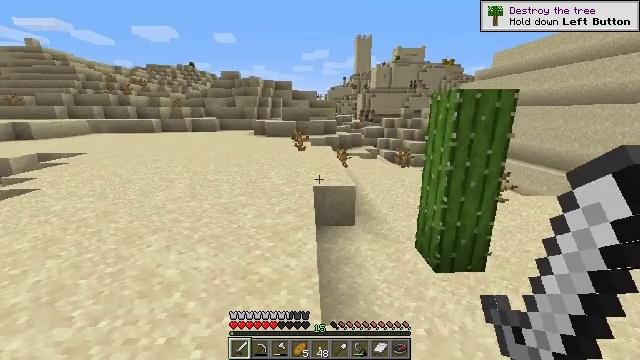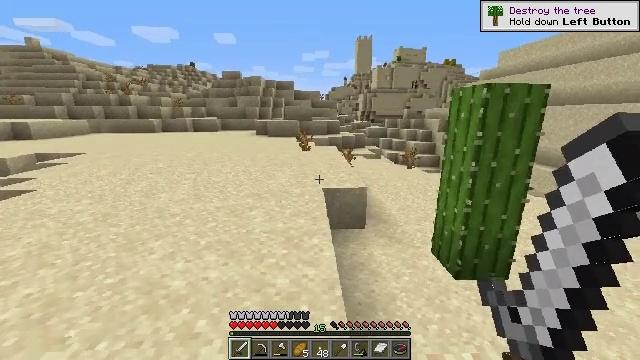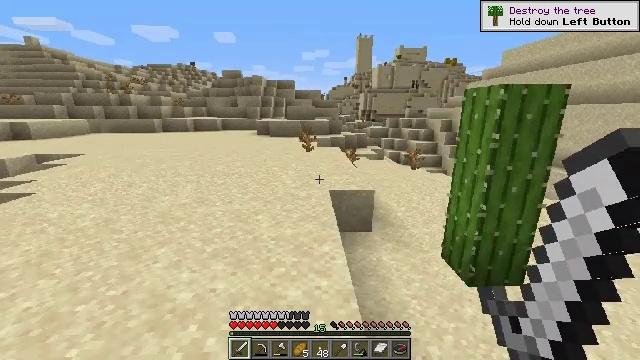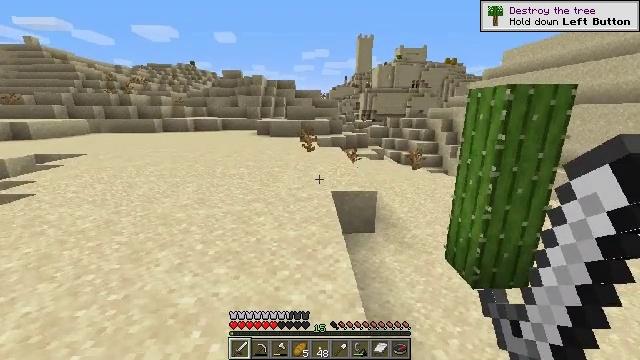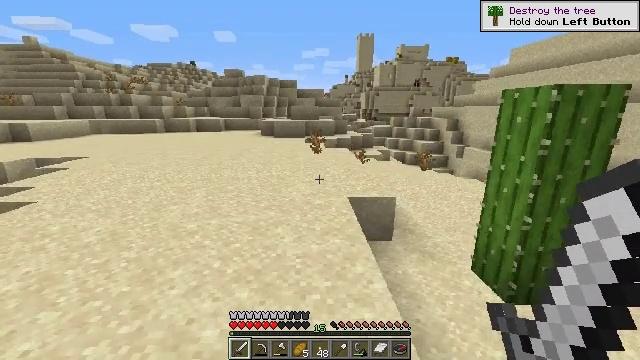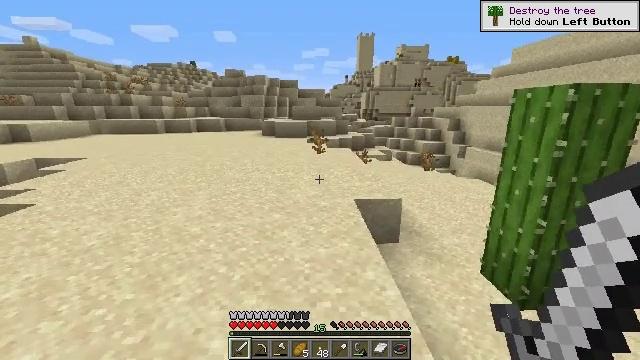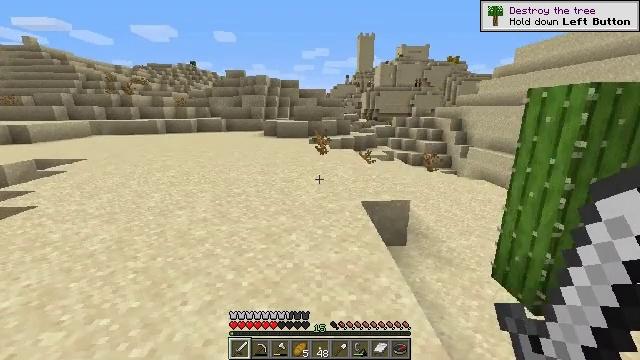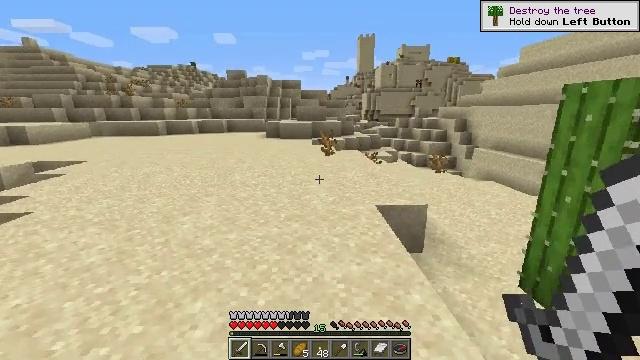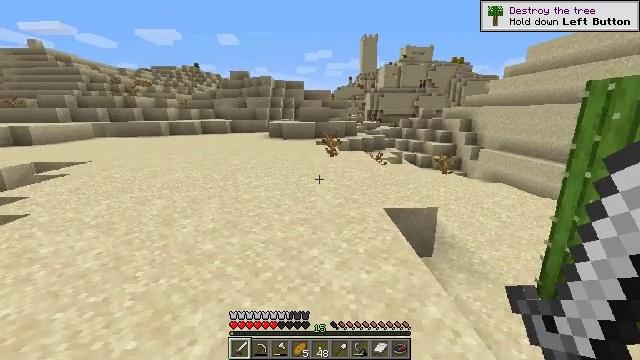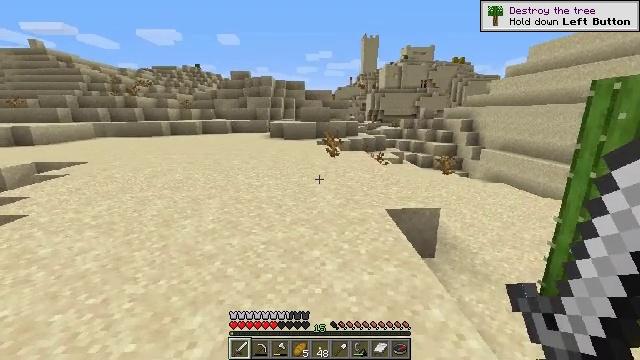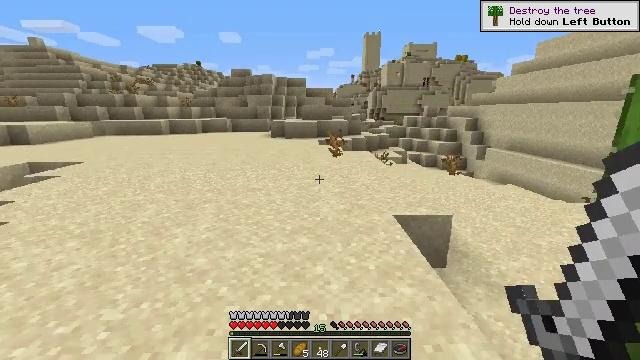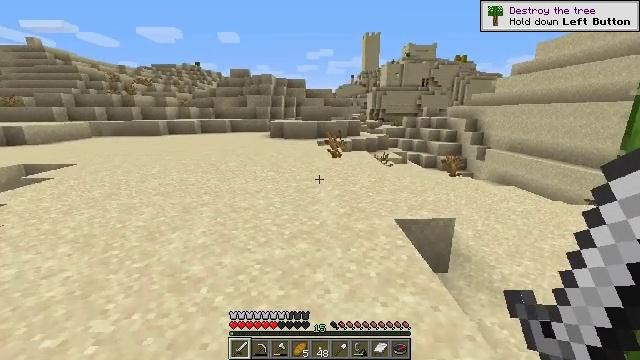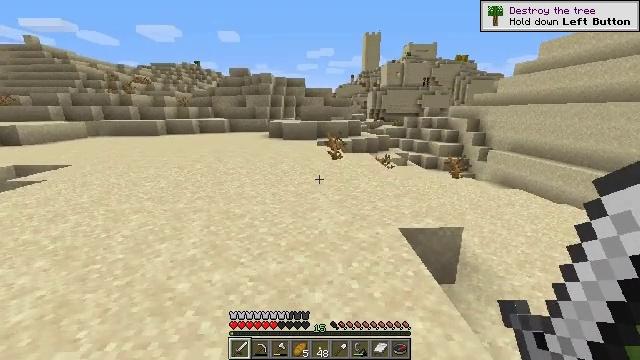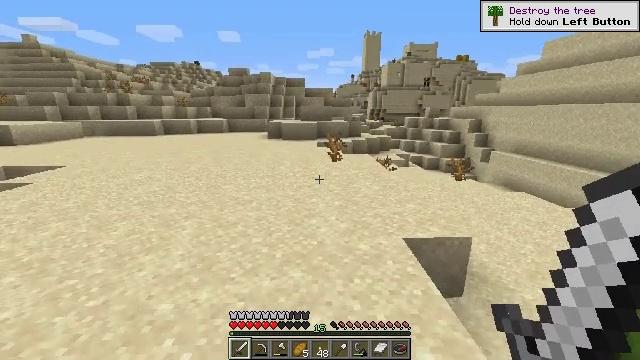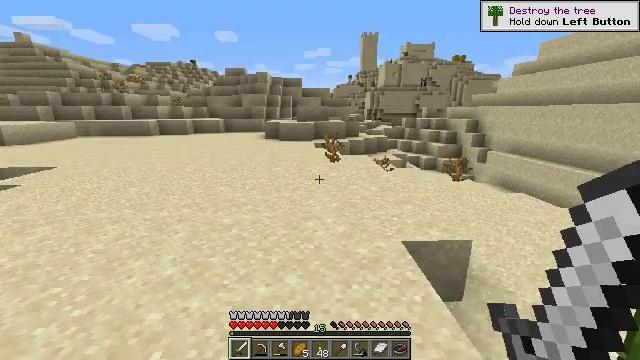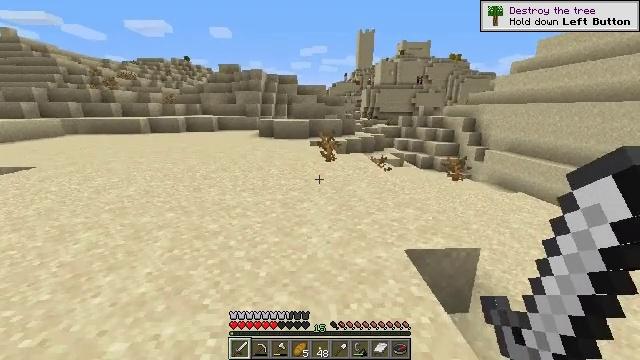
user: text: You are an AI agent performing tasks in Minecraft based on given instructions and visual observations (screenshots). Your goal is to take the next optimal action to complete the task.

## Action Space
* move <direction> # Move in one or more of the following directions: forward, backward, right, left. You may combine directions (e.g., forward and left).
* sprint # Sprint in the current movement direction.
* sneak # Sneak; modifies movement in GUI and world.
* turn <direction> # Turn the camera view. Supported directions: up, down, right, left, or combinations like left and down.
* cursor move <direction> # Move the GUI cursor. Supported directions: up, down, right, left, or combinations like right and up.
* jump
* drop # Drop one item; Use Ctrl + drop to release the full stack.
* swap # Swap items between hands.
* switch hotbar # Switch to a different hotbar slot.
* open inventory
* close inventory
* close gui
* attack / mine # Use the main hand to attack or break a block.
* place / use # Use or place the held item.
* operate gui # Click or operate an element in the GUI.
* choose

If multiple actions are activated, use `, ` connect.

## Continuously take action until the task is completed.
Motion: motion action
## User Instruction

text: Use hand or tool to break sea pickles.
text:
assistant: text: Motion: move forward and move left
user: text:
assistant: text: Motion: move forward and move left
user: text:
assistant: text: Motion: move forward and move left
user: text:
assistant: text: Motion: move forward and move left
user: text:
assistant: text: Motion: move forward and move left
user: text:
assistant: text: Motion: move forward and move left
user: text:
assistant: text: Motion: move forward
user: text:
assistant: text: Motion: move forward
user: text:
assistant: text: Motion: move forward
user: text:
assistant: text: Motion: move forward
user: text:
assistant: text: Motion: move forward
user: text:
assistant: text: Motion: move forward
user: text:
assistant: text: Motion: move forward
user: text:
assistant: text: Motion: move forward
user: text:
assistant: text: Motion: move forward
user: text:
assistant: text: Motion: move forward
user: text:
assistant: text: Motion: move forward, turn down
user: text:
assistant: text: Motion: move forward, turn down
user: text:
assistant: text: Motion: move forward
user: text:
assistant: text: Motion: move forward, turn down
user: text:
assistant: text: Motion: move forward
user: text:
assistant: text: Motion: move forward
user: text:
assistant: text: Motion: move forward
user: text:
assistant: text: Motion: move forward
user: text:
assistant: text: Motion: move forward
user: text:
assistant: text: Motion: move forward
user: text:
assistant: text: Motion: move forward
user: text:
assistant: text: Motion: move forward
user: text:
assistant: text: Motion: move forward, turn right
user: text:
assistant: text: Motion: move forward